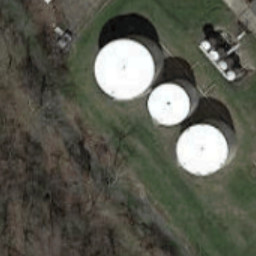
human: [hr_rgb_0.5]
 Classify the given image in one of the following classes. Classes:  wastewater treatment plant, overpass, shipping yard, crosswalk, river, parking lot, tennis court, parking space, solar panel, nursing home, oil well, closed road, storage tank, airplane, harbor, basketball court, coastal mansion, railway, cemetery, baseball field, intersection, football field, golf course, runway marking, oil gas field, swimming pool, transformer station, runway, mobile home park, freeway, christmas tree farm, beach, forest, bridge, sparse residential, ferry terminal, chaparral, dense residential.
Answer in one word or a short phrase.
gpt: storage tank